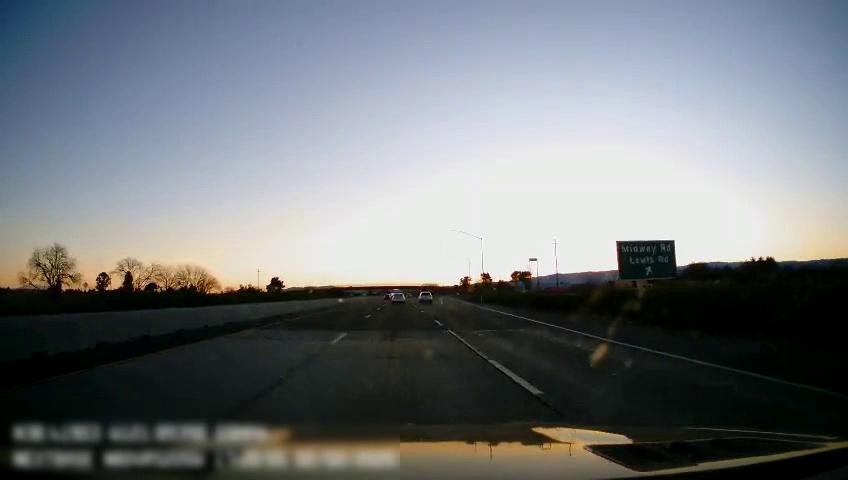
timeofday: Day
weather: Sunny
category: Drivable Space
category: Vehicles | Car
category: Vehicles | SUV
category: Lanes | Current Lane
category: Lanes | Current Lane
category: Lanes | Alternate Lane
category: Lanes | Alternate Lane
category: Lanes | Alternate Lane
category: Traffic | Signs